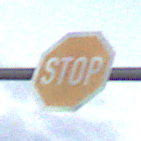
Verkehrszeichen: Stop
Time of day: SunriseSunset
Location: Outdoor (Nature)
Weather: PartlyCloudy
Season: NotSpecified
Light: Natural